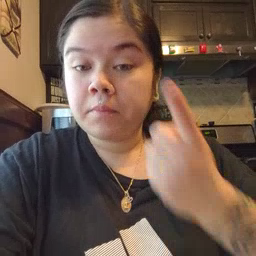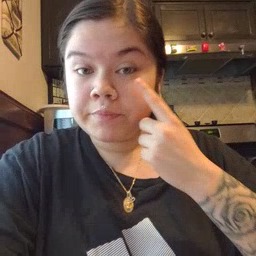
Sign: eye